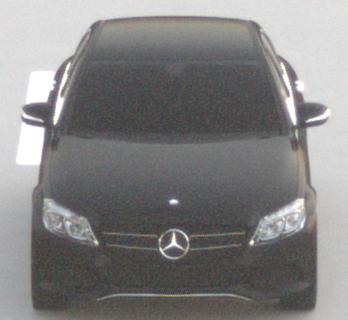
Make: Mercedes-Benz
Model: C 160
Detailed model: C-Class (205) Limousine
Model produced from: 2015/04
Model produced until: 2018/04
Doors: 4
Color: black
Road condition: dry road
Daytime: sunrise or sunset
Contrast: low contrast